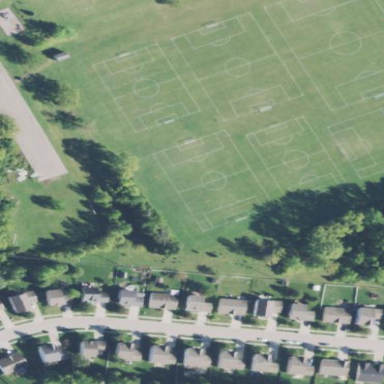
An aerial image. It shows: Soccer pitch for leisure land activities.